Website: home-depot
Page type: address-validator
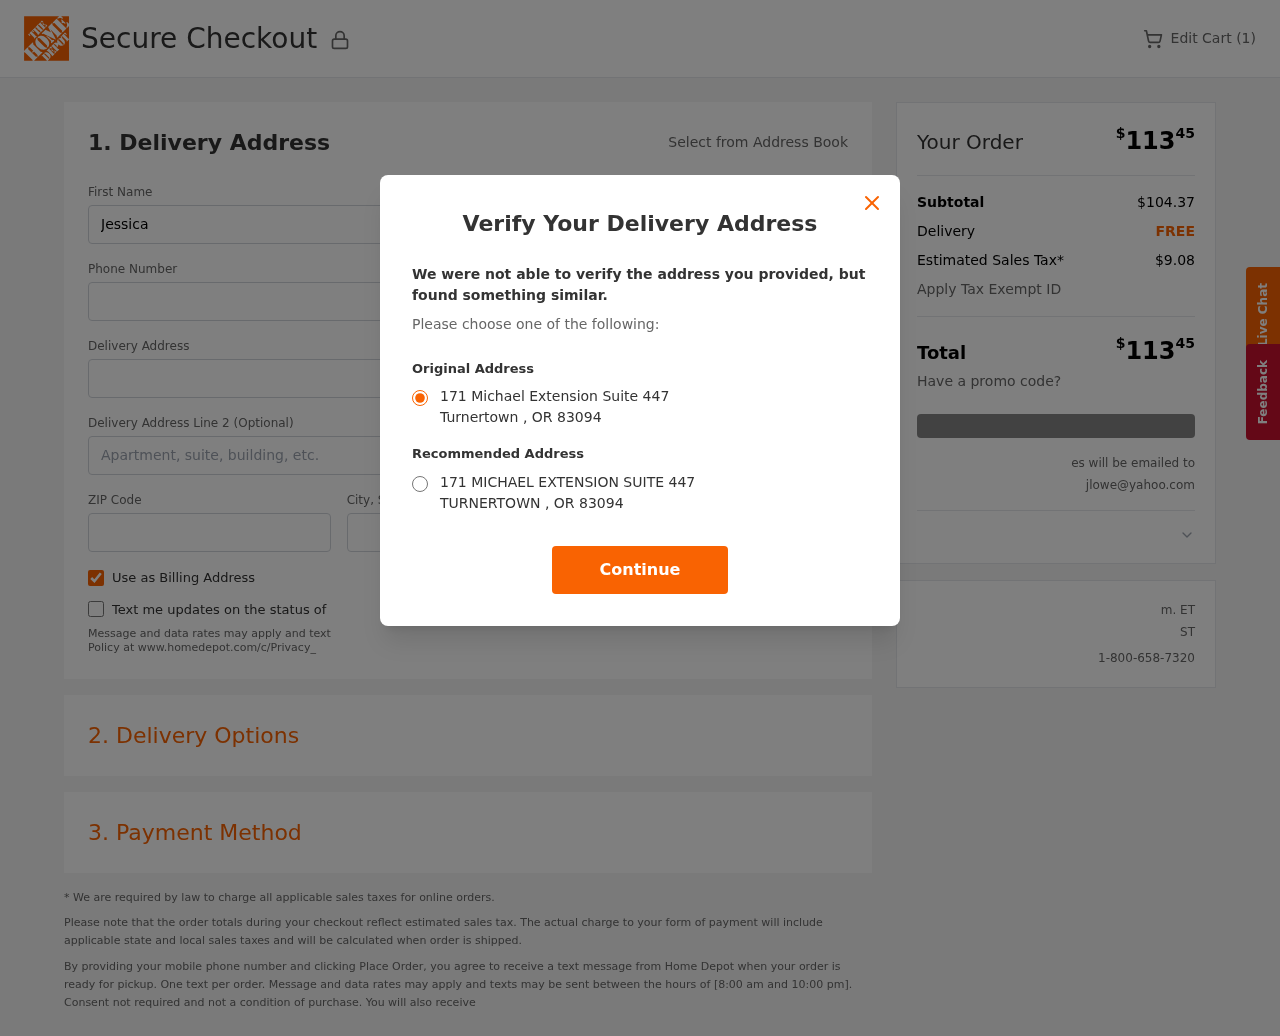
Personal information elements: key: PII_CITY
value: Turnertown
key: PII_EMAIL
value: jlowe@yahoo.com
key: PII_POSTCODE
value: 83094
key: PII_STATE_ABBR
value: OR
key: PII_STREET
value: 171 Michael Extension Suite 447
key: PII_FIRSTNAME
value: Jessica
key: PII_LASTNAME
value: Lowe
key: PII_PHONE
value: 2018288266
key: PII_STREET2
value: Suite 007
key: PII_CITY_STATE
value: Turnertown, OR
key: PII_STREET_ALT
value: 171 MICHAEL EXTENSION SUITE 447
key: PII_CITY_ALT
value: TURNERTOWN
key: PII_POSTCODE_FULL
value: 83094
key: PII_POSTCODE_NUMERIC
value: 83094
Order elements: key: ORDER_NUM_ITEMS
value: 1
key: ORDER_TOTAL
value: $11345
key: ORDER_SUBTOTAL
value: $104.37
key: ORDER_SHIPPING_COST
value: FREE
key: ORDER_TAX
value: $9.08